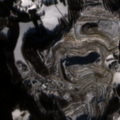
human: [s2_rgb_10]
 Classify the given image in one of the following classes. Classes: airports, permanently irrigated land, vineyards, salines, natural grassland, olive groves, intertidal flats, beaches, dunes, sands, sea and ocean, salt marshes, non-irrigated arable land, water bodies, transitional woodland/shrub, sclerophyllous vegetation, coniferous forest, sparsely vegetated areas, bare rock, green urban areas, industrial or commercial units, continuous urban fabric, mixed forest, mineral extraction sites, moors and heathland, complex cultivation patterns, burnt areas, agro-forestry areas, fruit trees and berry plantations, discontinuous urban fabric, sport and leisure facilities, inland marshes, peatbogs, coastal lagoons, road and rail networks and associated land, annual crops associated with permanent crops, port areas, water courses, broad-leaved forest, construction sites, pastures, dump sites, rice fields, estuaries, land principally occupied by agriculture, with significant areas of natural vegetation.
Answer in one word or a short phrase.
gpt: mineral extraction sites, pastures, land principally occupied by agriculture, with significant areas of natural vegetation, coniferous forest, mixed forest